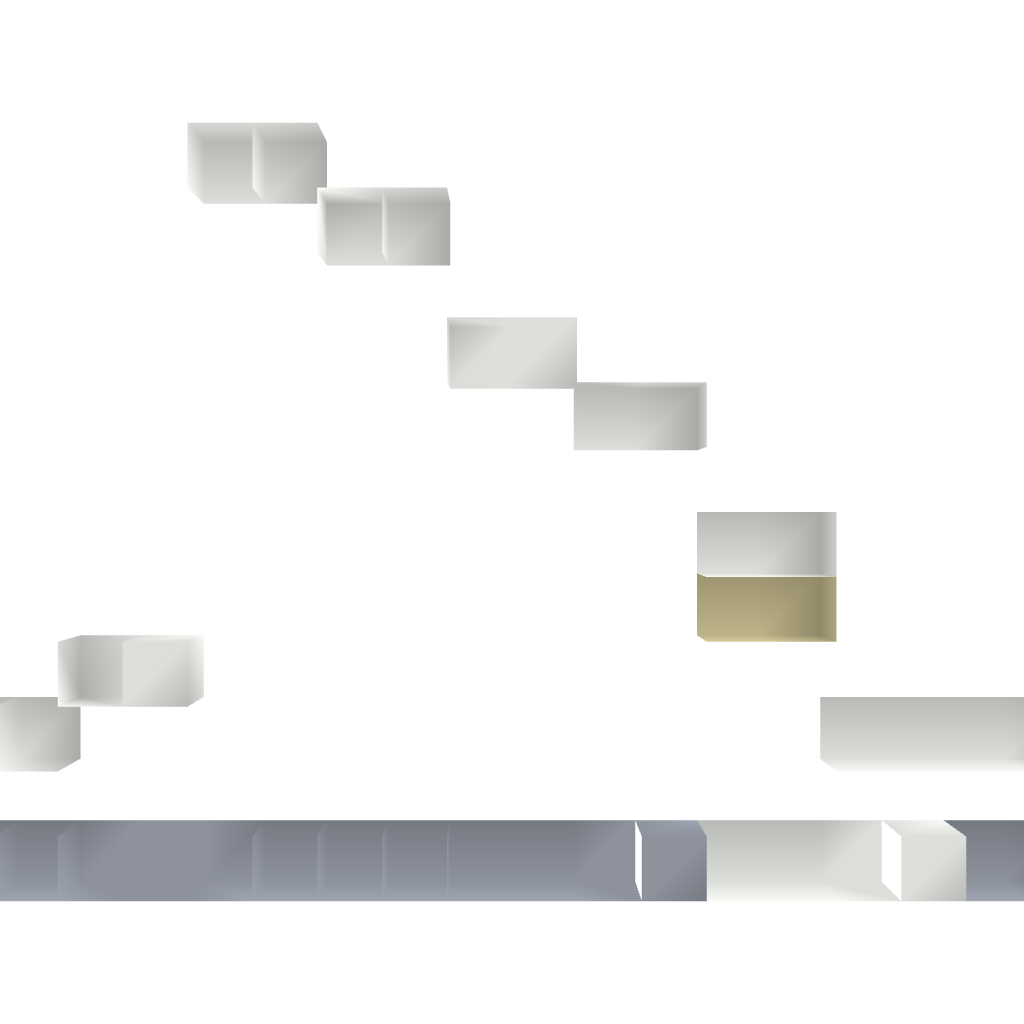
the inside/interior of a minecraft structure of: King's Quest